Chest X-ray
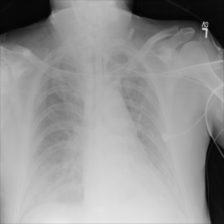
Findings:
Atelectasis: negative
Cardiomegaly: negative
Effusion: negative
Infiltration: negative
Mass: negative
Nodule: negative
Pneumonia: negative
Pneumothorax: negative
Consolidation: negative
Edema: negative
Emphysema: negative
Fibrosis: negative
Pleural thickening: negative
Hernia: negative